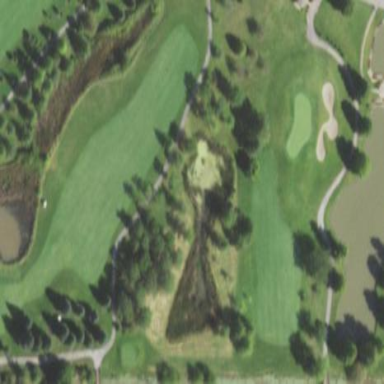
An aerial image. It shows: Grassy area designated as golf fairway.